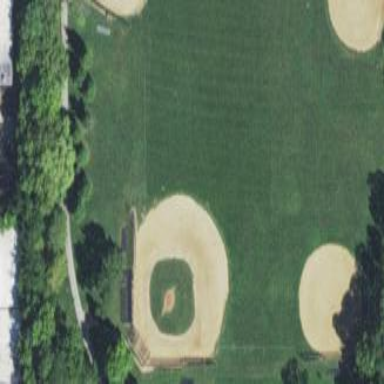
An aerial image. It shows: Baseball pitch for leisure and sports activities.